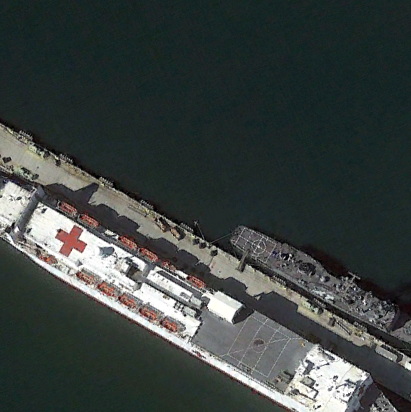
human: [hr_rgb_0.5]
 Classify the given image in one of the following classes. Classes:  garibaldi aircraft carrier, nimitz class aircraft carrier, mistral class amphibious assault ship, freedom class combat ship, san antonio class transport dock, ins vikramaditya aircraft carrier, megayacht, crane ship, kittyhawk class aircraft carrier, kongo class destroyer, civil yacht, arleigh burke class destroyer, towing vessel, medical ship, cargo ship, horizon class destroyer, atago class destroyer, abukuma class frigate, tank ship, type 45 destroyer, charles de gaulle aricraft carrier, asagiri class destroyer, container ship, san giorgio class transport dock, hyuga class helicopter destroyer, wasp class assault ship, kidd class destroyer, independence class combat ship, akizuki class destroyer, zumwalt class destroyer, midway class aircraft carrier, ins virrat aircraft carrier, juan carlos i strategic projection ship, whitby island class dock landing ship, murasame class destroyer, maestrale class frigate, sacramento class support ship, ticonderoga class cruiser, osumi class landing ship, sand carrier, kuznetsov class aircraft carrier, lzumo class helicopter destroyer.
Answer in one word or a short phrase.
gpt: Medical ship